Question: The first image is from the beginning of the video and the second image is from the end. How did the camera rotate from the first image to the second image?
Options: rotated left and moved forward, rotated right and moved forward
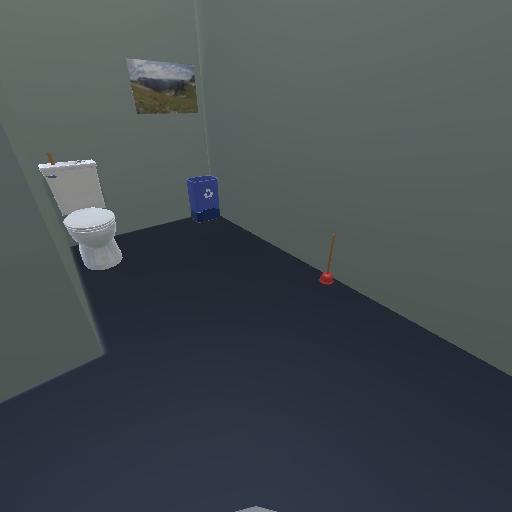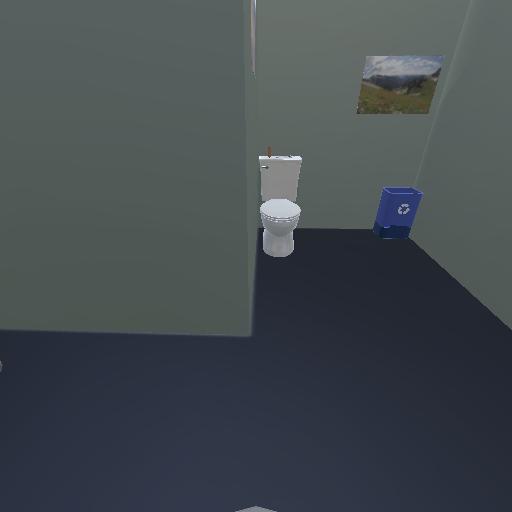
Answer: rotated left and moved forward